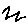
Label: zigzag